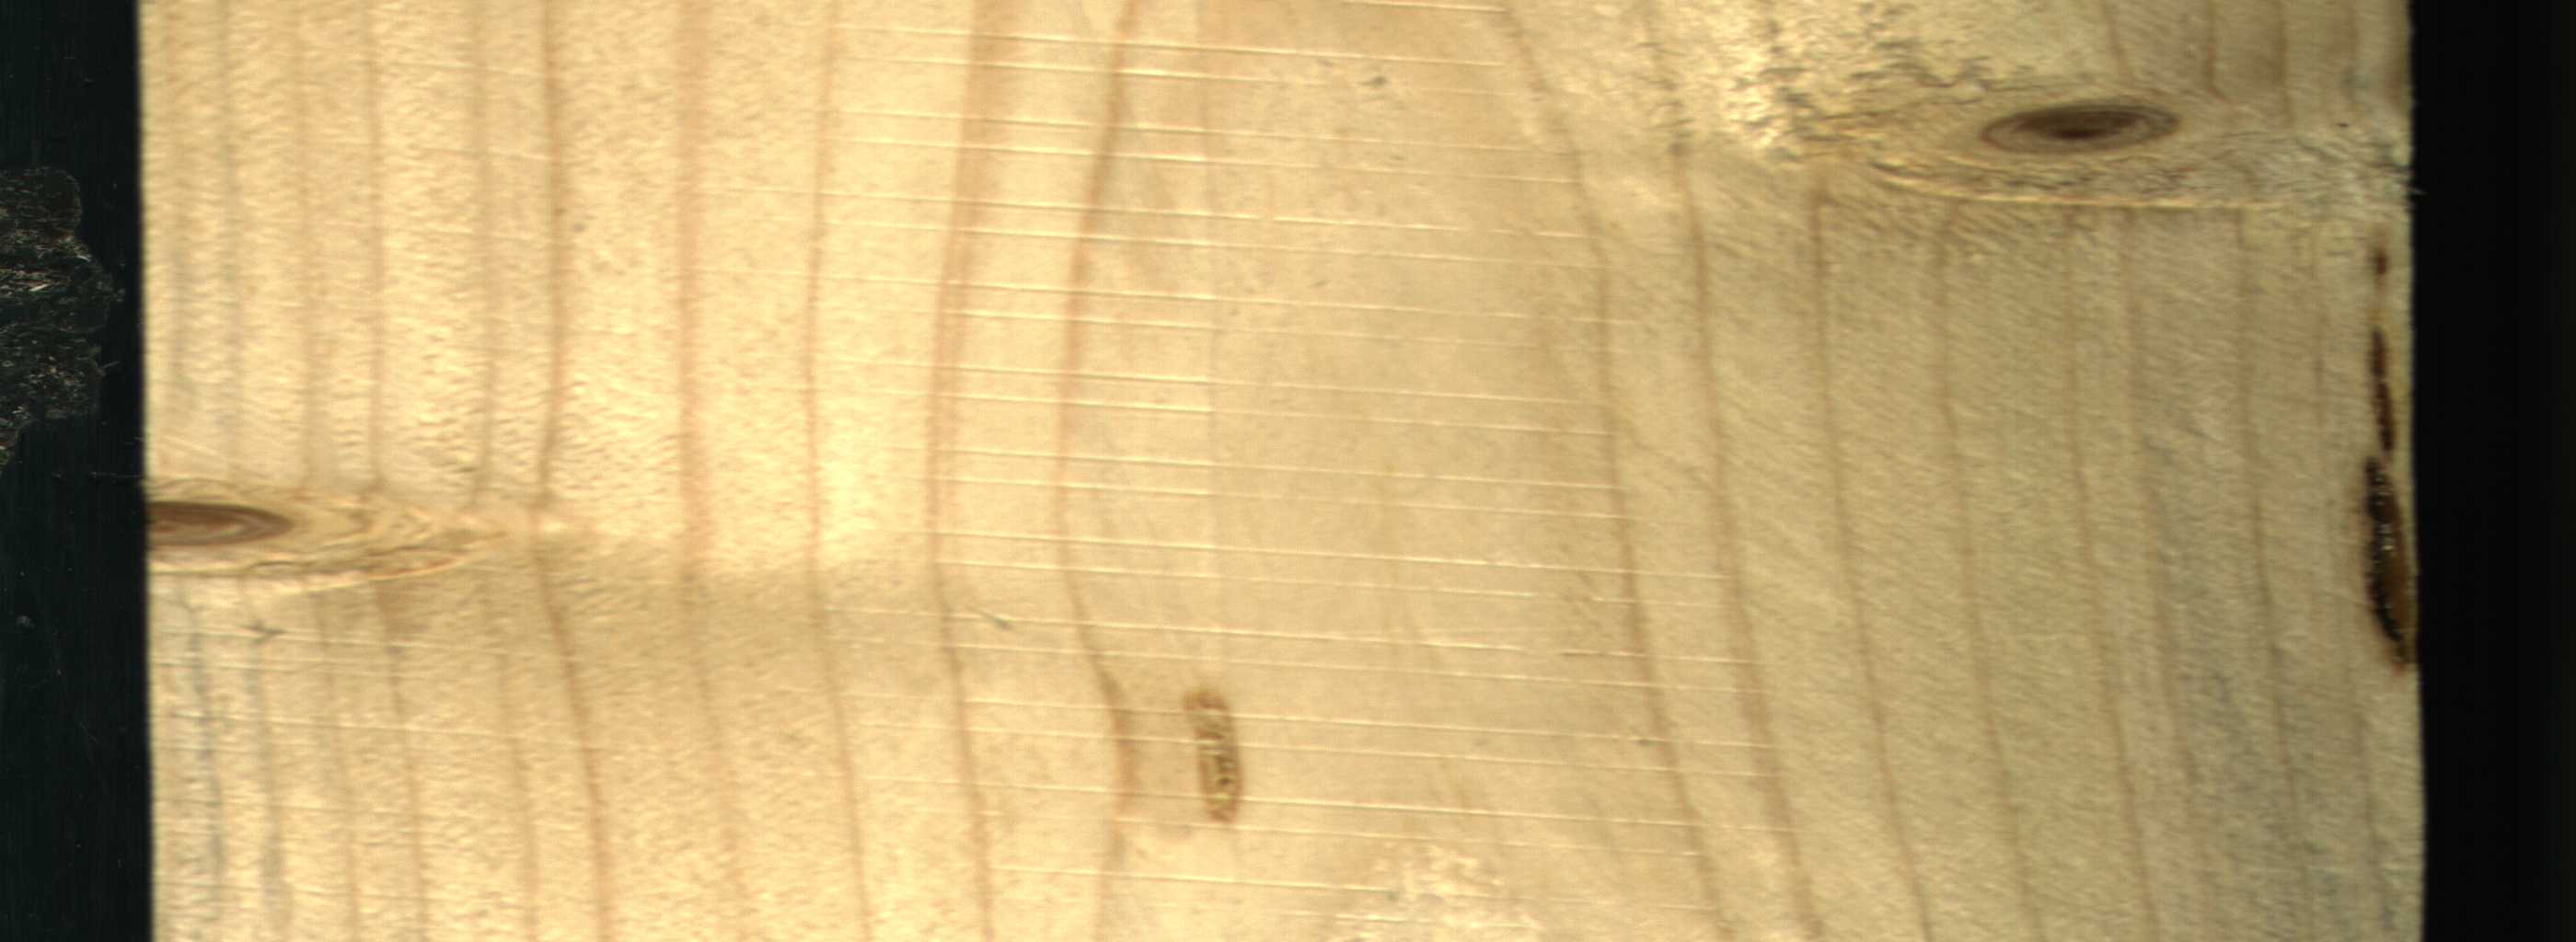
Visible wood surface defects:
resin
resin
Live_Knot
Live_Knot